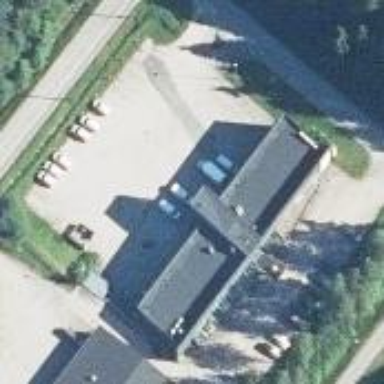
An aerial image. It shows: Commercial building.